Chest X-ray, AP view. Patient: 54 years old, sex F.
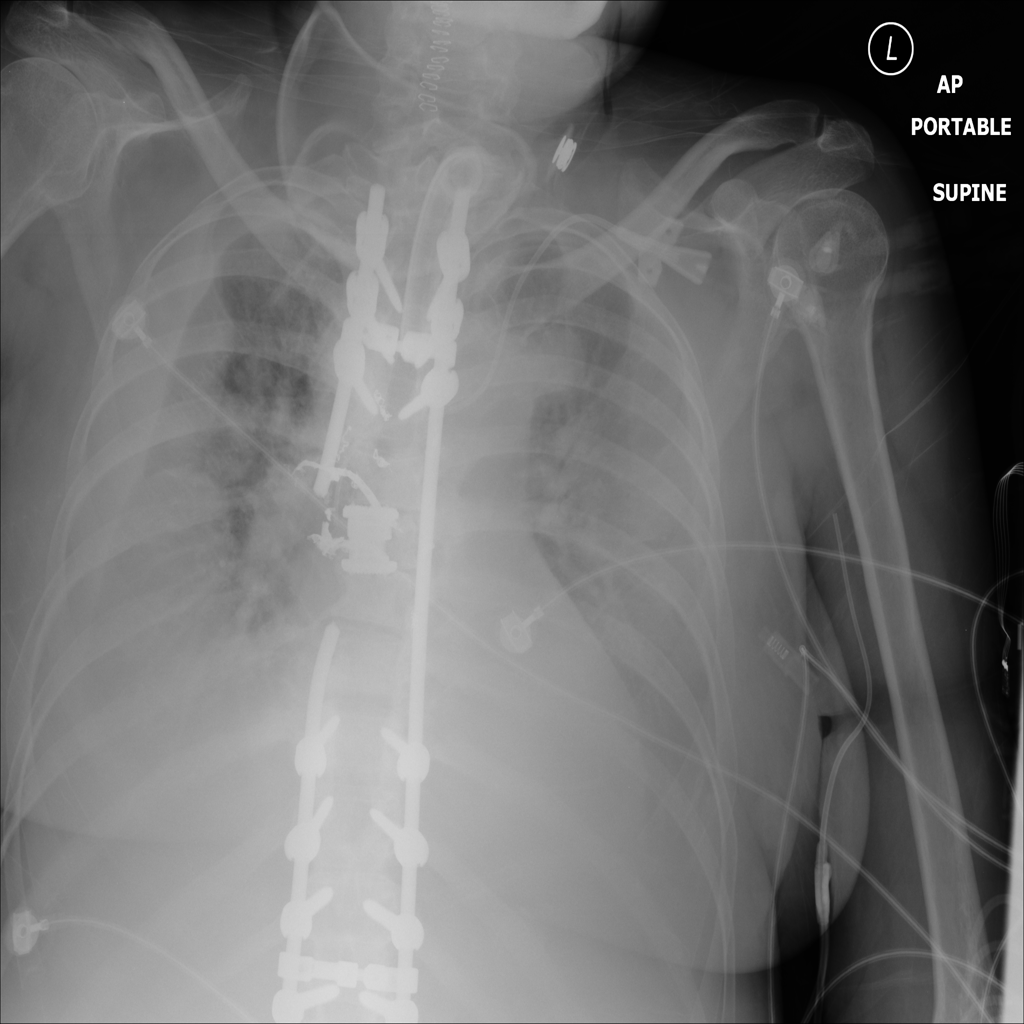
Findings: Effusion